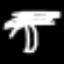
Label: palm tree